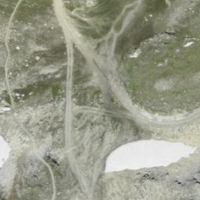
EUNIS habitat code: 26
Species observed at this site:
Achillea nana
Bartsia alpina